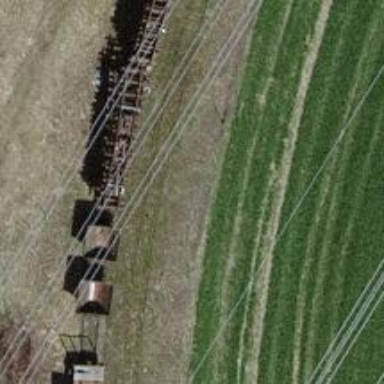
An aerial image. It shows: Railway switch.